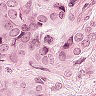
Metastatic tissue present: yes